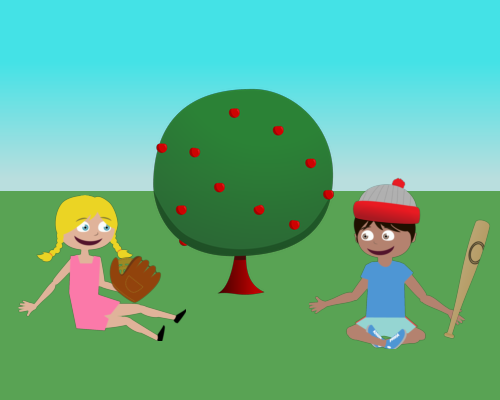
small apple tree in center and girl smiling sitting legs out face right and to left on the hand in the front is a glove and on right of the tree there is happy boy sitting legs crossed both arms out and in his left hand a bat he is wearing a red and grey hat